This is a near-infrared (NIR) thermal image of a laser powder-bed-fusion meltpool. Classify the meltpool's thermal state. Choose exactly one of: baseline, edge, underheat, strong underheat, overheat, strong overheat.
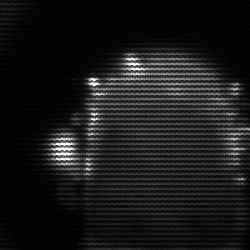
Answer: baseline